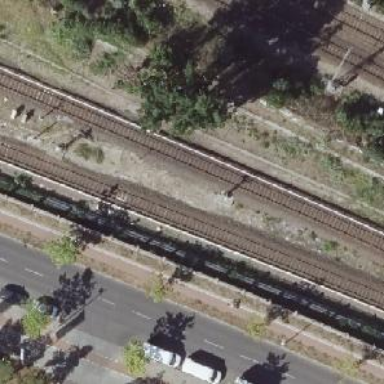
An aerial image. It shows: Railway signal.